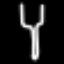
Label: fork